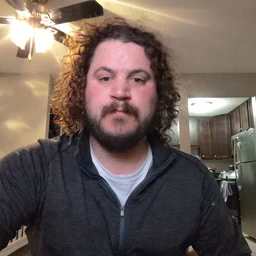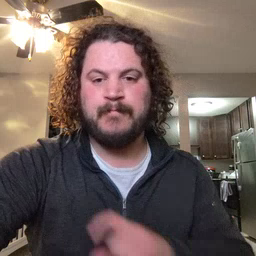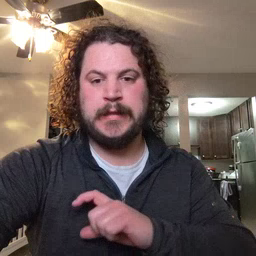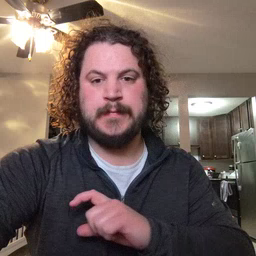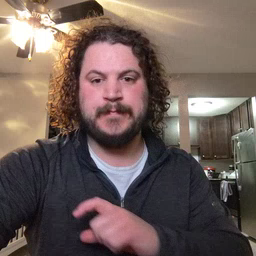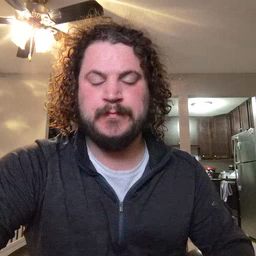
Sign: police